Current action and preconditions to check: trajectory_clear

Your task: For each precondition in the list above, predict whether it will hold at this action.

Consider the current scene as observed from the mobile robot's camera, and analyze the predicted future states of all dynamic agents (e.g., people, animals, vehicles, or any moving entities) within the NEXT SECOND.

IMPORTANT: Only answer "very likely" if you are absolutely certain—based on strong, clear evidence—that a dynamic agent will violate the precondition in the predicted future state. Do NOT answer "very likely" for unlikely, ambiguous, or low-probability risks.

Ask yourself for each precondition: Is there a high probability, with clear and convincing evidence, that the predicted future states of any dynamic agent will interfere with the predicted future state of the currently executing action within the NEXT SECOND, causing that precondition to fail?

Assess the risk level based on these predictions. Use "likely" or "very likely" if motions create a clear risk of interference.

Use "neutral" or "improbable" if agents are nearby but their predicted paths are clearly diverging or non-conflicting.

Failure Risk Categories: "very improbable", "improbable", "neutral", "likely", "very likely"

Answer Format: Output ONLY the probability_of_failure value from these categories: "very improbable", "improbable", "neutral", "likely", "very likely"

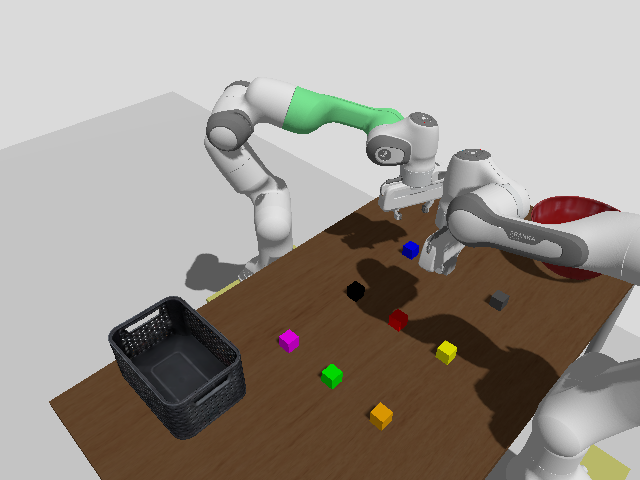

Answer: very improbable